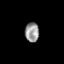
Tissue: prostate
Cell type: T cells
Senescence score: 0.7952
Nuclear area (px): 269
Mean DAPI intensity: 151.167